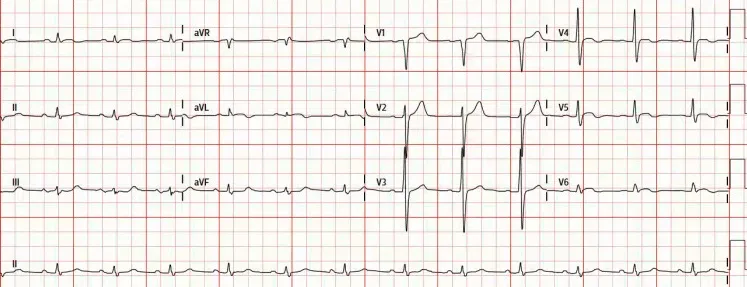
Repeat electrocardiography. Repeat electrocardiography showed worsening ST-segment elevations in the lateral leads.
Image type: electrography (ekg)